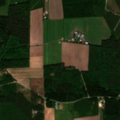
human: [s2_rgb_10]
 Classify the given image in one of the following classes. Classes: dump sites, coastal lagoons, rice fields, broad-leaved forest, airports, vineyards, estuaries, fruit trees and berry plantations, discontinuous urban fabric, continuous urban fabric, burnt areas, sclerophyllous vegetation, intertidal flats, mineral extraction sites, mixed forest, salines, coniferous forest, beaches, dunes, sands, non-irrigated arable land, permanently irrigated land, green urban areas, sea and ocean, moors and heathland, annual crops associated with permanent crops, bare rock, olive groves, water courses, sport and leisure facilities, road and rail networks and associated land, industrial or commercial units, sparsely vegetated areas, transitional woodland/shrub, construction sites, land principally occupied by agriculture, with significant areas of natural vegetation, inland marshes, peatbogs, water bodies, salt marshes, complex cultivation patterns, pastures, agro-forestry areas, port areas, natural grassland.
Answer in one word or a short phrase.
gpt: non-irrigated arable land, coniferous forest, mixed forest